Question: I'm trying to work out a client side solution for an looping image scroll using jQuery. The center div contains 4 images which will move to the right. As the furthest right image leaves the page, it is added to the beginning of the div so it scrolls around again.
I'm not explaining it very well so I made a diagram:

Any help would be appreciated.
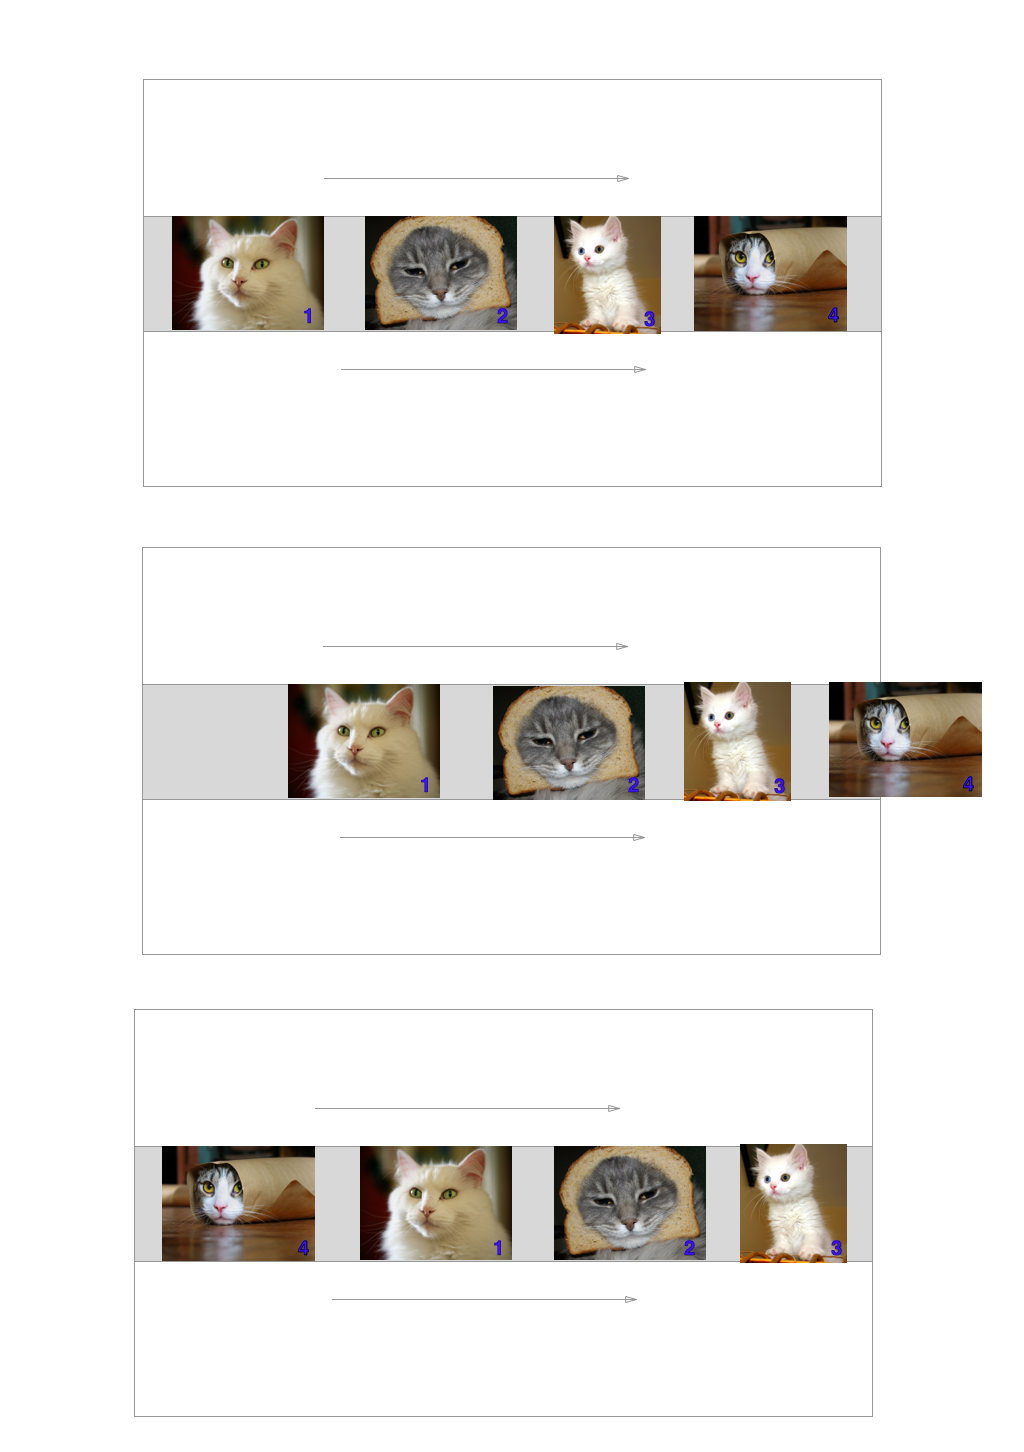
Answer: Here's a fairly simple proof of concept that I whipped up. It's a little bit unstable (a lot of guesswork with the scroll numbers was involved), but it should be what you're looking for, and it doesn't require any plugins or additional libraries.
'''
function scroller () {
padding = 5;
border = 1;
$(".item").first().insertAfter($(".item").last());
$(".gallery").animate({scrollLeft: $(".item").first().outerWidth() + padding + border, easing: 'swing'}, 1200, function(){
$(".gallery").scrollLeft(1);
scroller();
});
}
'''
<URL>
---
EDIT:
I couldn't manage to make the animation completely smooth using jQuery, so I found and modified an <URL> created solely with CSS using the 'animation' and 'keyframes' attributes. Just like my previous example in jQuery, it requires some fine tuning in order to get make it look completely right, but it pays off in the end.
'''
@-webkit-keyframes moveSlideshow {
0% { left: 0; }
100% { left: -635px; }
}
'''
<URL>